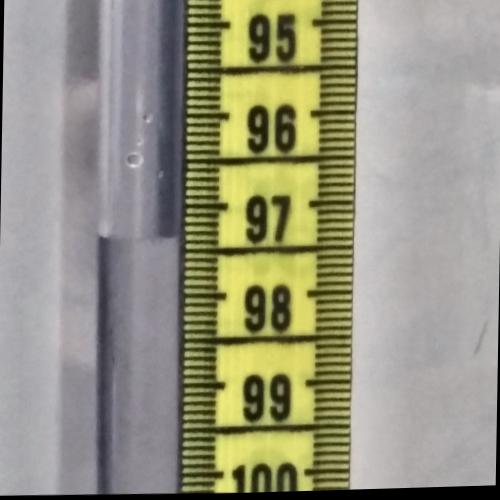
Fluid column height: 97.3 cm